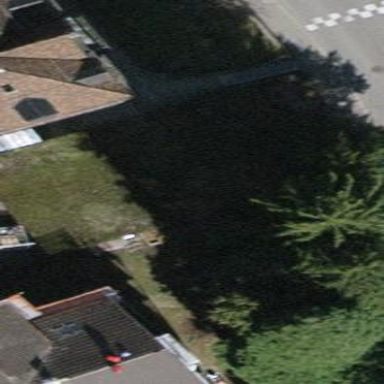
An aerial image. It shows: Garage building.